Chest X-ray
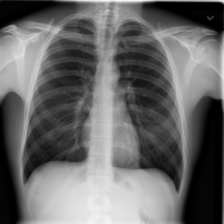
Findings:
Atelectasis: negative
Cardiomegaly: negative
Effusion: negative
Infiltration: negative
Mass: negative
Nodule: negative
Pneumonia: negative
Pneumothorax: negative
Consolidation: negative
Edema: negative
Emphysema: negative
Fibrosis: negative
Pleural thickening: negative
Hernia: negative